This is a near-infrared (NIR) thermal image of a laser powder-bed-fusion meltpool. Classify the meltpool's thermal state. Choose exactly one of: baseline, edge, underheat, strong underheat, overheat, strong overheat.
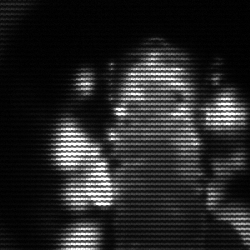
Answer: strong underheat